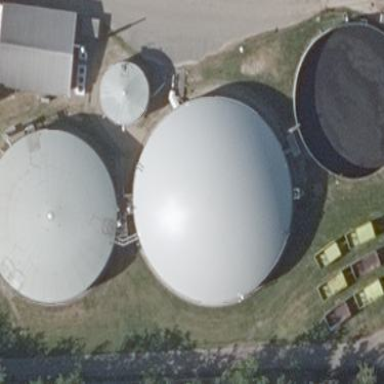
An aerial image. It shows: Dome-shaped digester building with grey roof.